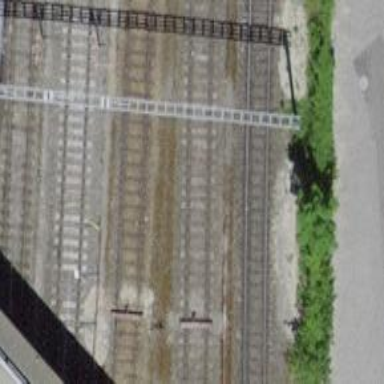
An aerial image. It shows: Railway switch.